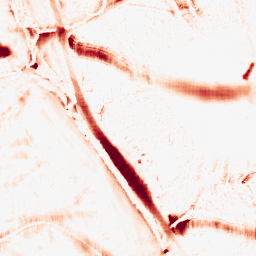
Category: morphological
Decomposition family: morphological_ellipse
Decomposition parameters: operation: opening
width: 30
height: 20
Upsampling method: sinc_blackman
Upsampling parameters: scale: 8
kernel_size: 16
Upsampling scale: 8